Question: I've made a GUI for my application but I've to make it look professional. Currently, I think it's looking casual. Also, I want to print some outputs to the textbrowser widget. How should I do that?
I've tried making some changes to stylesheets of widgets, but the options available are not adequate.
My GUI looks like this

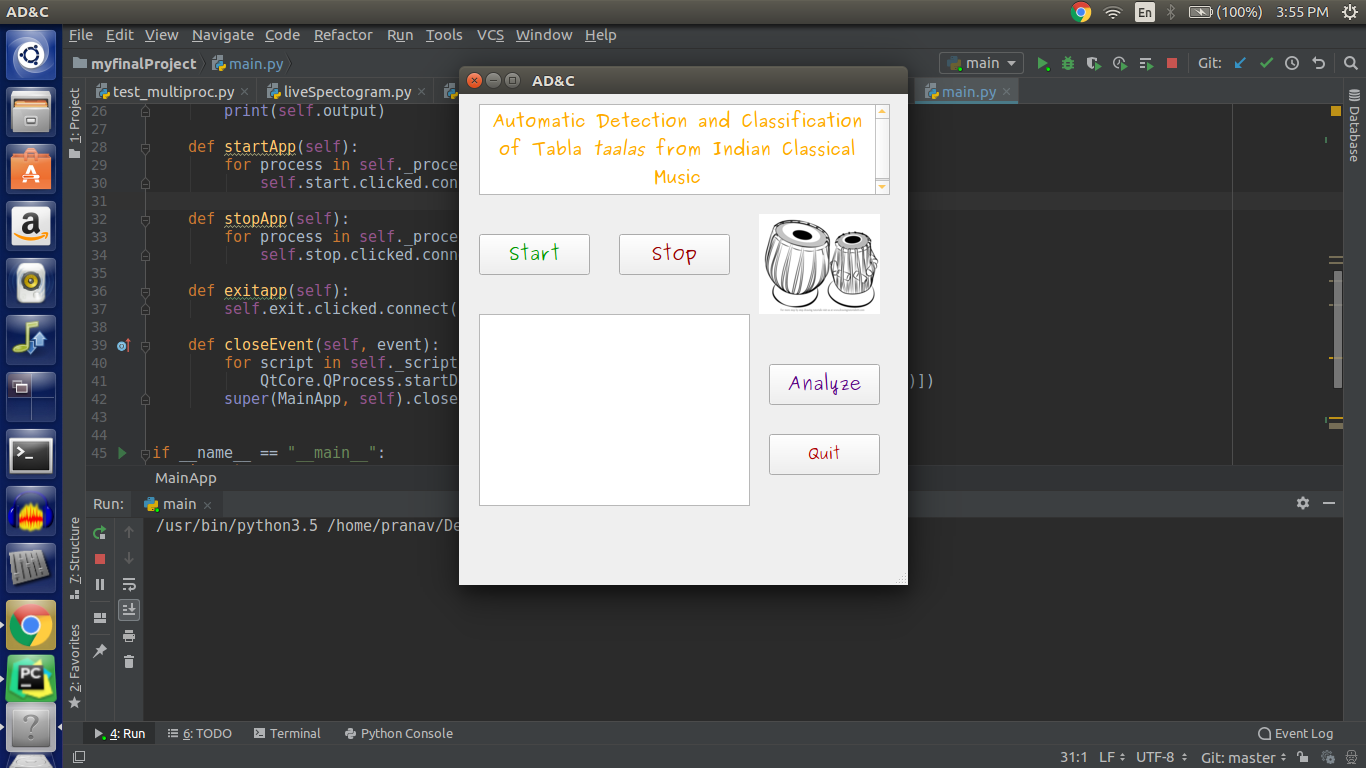
Answer: The QTextBrowser class provides a rich text browser with hypertext navigation. It opens a URL to display, not plain text.
Use something like a QPlainTextEdit, or a QTextEdit for doing this.
They have methods like appendText, or appendPlainText.
Alternatively, you could have a website and host your text there, but that seems overly complicated.